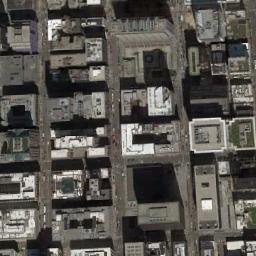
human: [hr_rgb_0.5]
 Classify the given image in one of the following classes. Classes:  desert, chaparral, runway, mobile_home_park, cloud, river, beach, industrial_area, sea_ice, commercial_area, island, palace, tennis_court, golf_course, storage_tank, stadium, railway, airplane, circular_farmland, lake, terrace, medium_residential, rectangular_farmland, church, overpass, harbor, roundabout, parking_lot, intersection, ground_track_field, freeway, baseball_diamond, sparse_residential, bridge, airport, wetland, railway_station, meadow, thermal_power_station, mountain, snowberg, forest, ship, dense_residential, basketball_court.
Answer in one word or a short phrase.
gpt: commercial_area